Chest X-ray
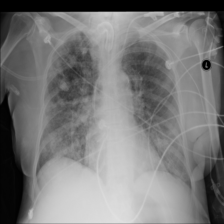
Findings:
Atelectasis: negative
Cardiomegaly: negative
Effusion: negative
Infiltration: negative
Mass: negative
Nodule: negative
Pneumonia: negative
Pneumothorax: negative
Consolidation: negative
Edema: negative
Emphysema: negative
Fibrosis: negative
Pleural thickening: negative
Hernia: negative